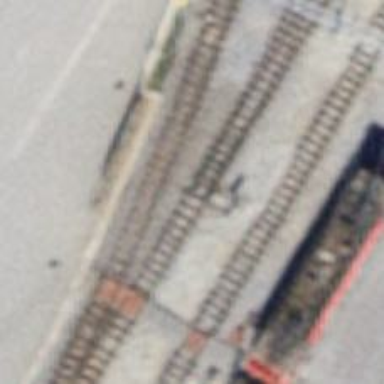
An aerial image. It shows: Railway switch.